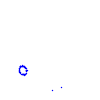
Particle: proton